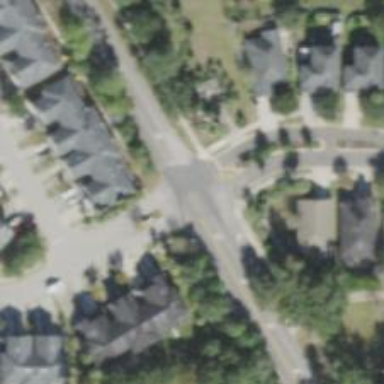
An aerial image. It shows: Intersection.